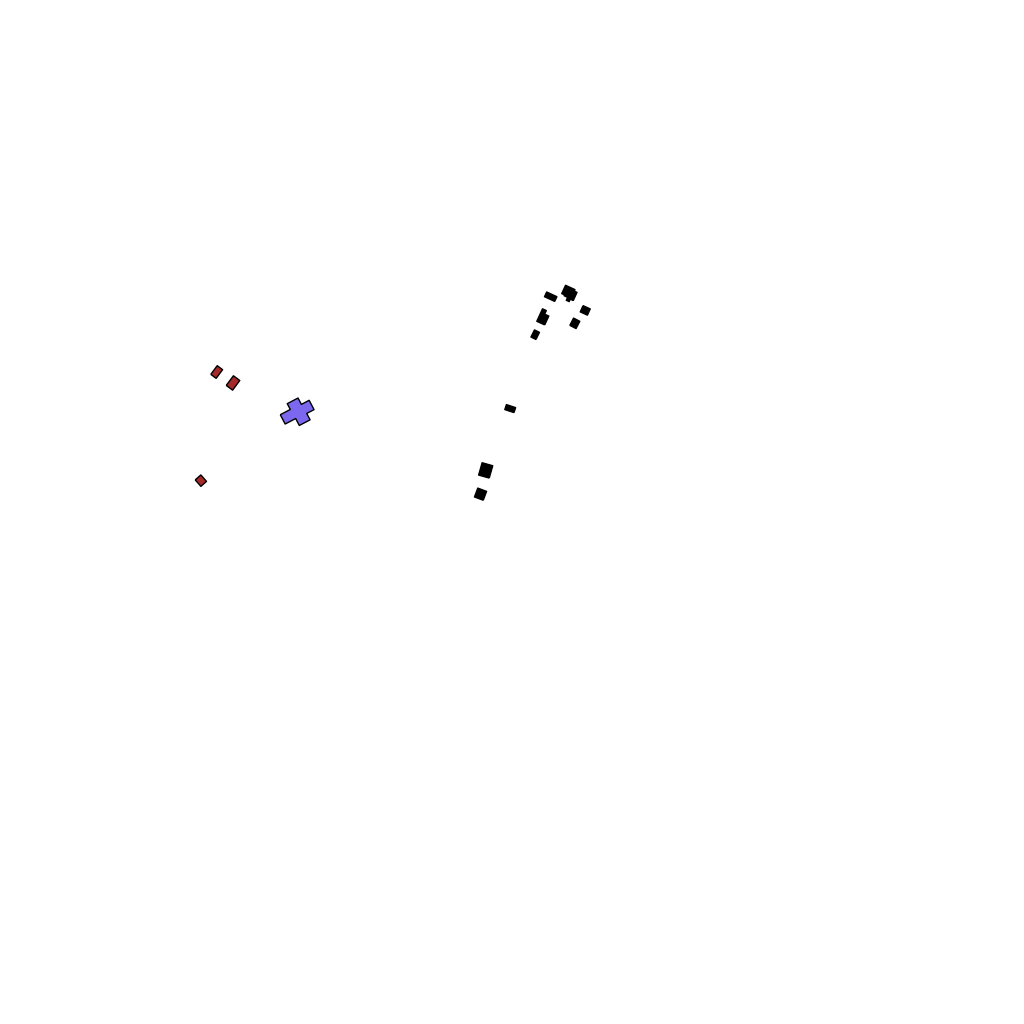
Tags: overhead vector_map, recreation, residential, transport, individual_rise, density_1, Building, Facility, Resto, 1.0 km²